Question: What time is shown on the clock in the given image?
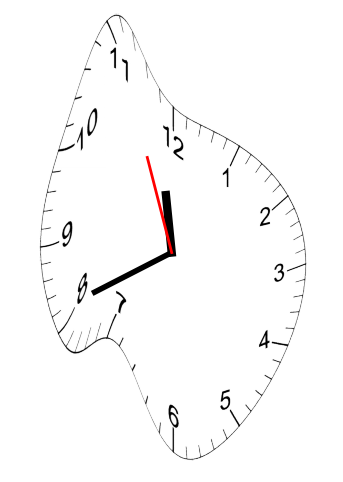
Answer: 11:40:56